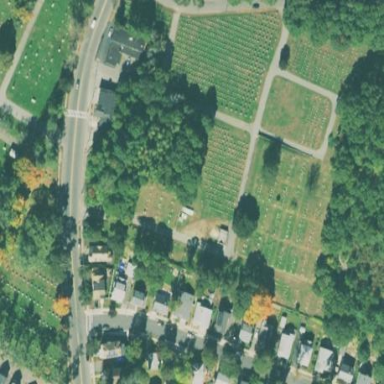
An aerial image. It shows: Cemetery with historic significance.